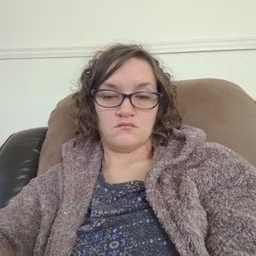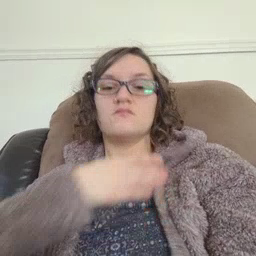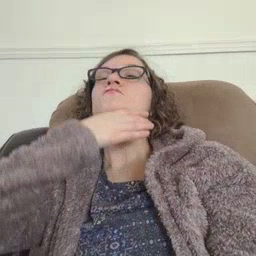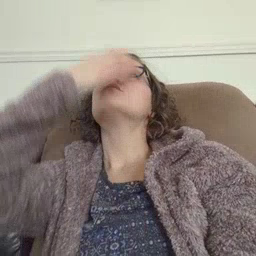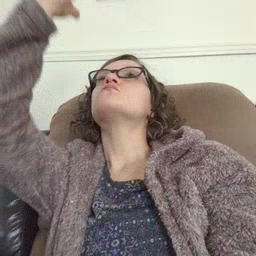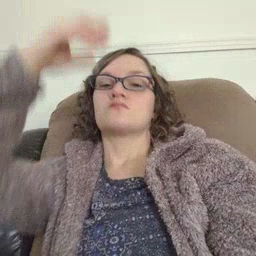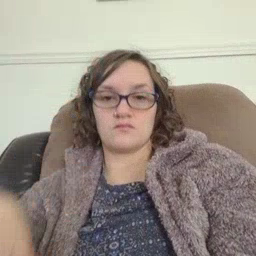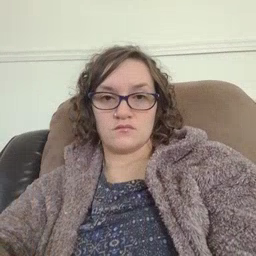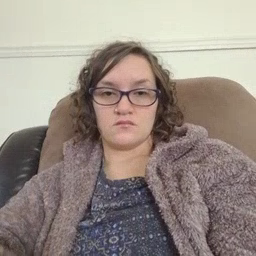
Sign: giraffe